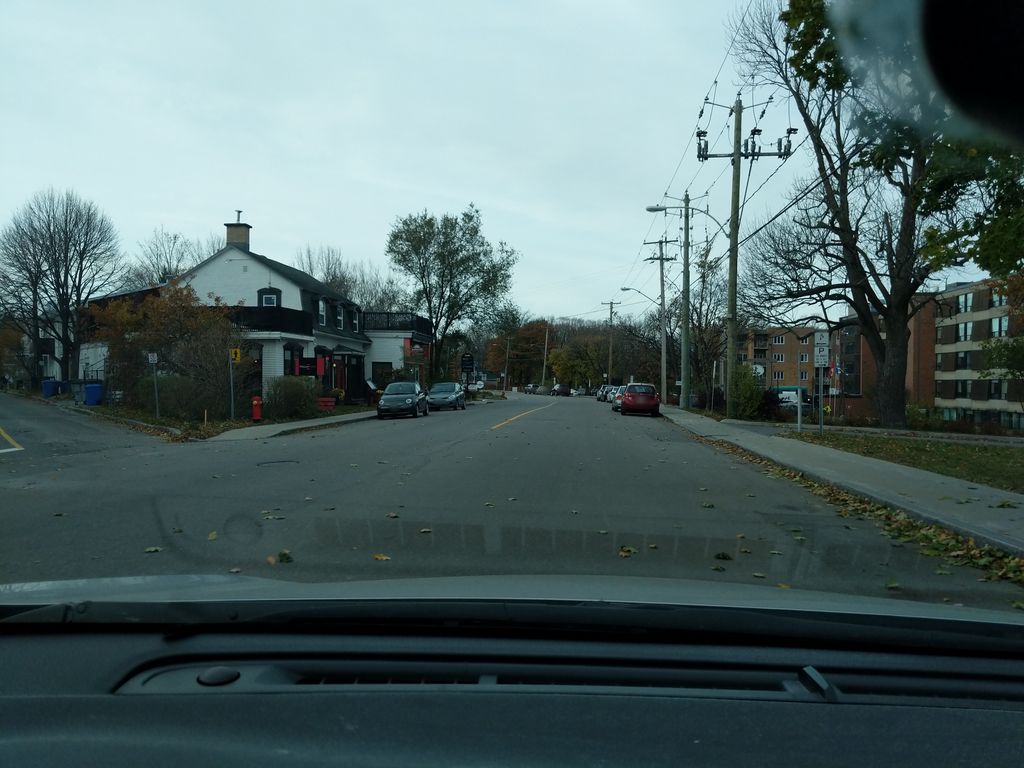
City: quebec_city